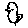
Label: bird